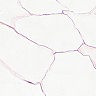
Metastatic tissue present: no